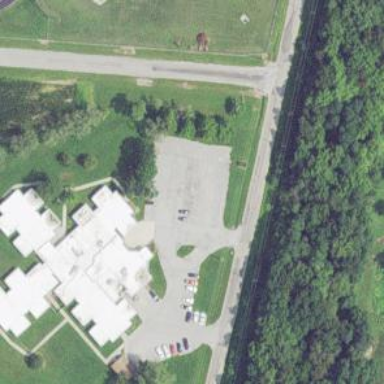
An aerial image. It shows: Hospital building.